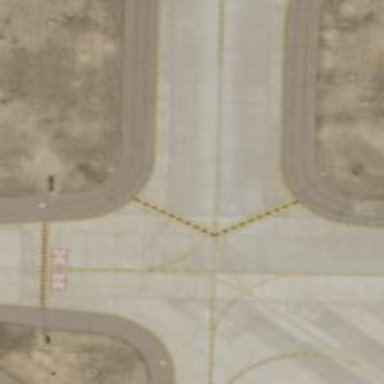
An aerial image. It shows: View of taxiway at the airport.